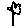
Label: flower